Field crop: maize
Growth stage: 1
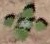
Species: chenopodium